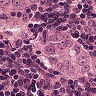
Metastatic tissue present: yes